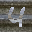
Label: 4